Field crop: maize
Growth stage: 2
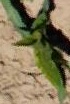
Species: maize